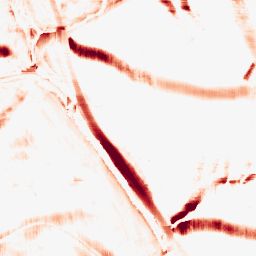
Category: morphological
Decomposition family: morphological_square
Decomposition parameters: operation: opening
size: 20
Upsampling method: regularized
Upsampling parameters: scale: 4
lambda_reg: 0.01
Upsampling scale: 4